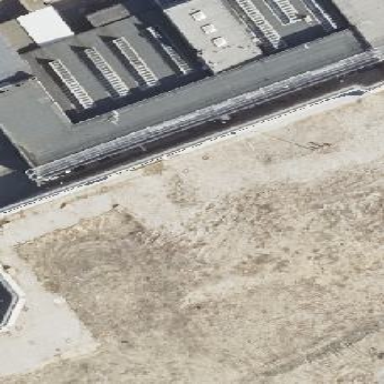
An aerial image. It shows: Building with flat roof.